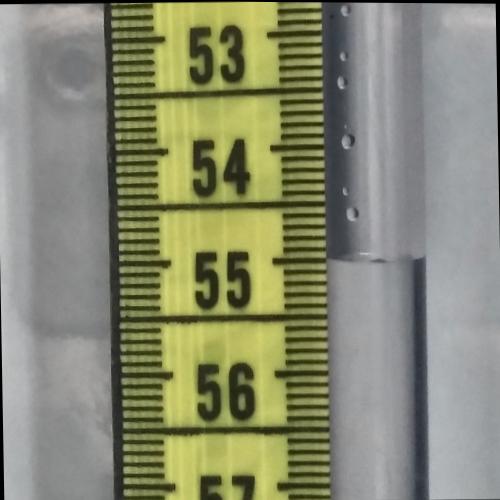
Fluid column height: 55.0 cm